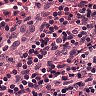
Metastatic tissue present: no